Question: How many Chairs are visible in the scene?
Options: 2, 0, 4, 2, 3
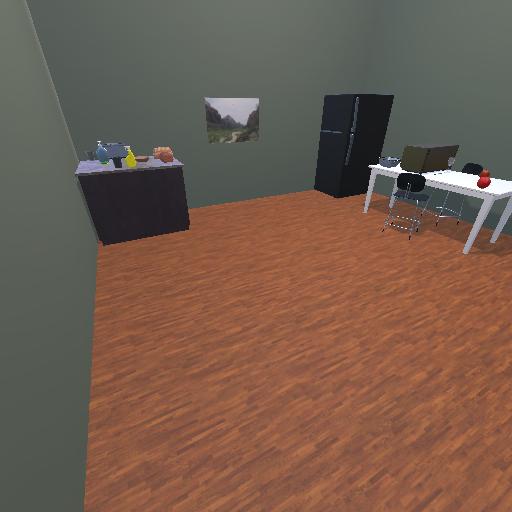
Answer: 2